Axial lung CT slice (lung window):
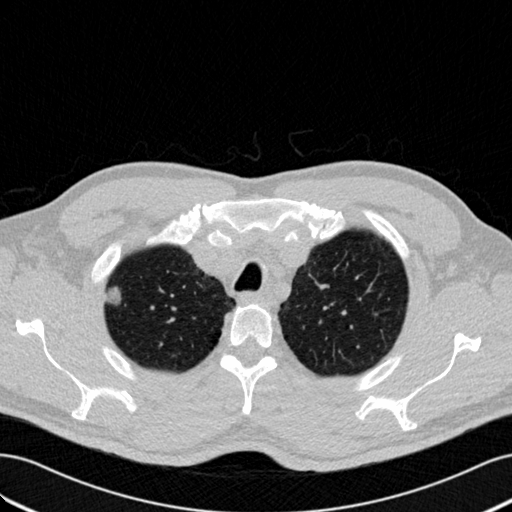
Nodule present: yes
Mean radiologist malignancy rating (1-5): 4.5